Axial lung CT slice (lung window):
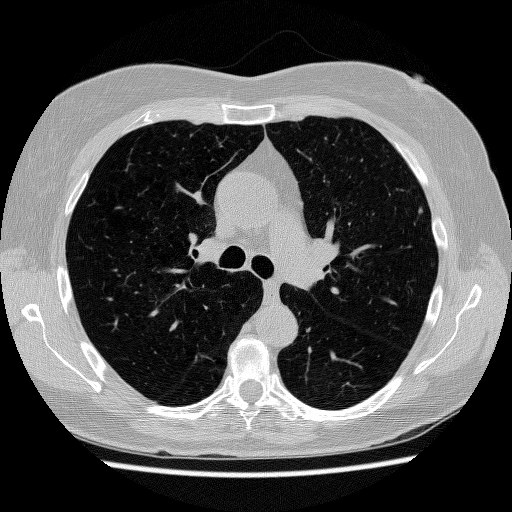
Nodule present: yes
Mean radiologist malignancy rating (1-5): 2